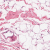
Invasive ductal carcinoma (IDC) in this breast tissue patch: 0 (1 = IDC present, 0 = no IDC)